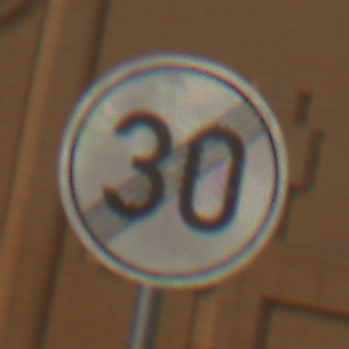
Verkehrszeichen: EndeGeschwindigkeit30
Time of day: MorningAfternoon
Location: Outdoor (Urban)
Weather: PartlyCloudy
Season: NotSpecified
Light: Natural